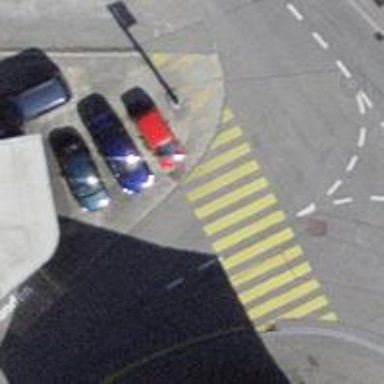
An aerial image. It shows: Uncontrolled zebra crossing.